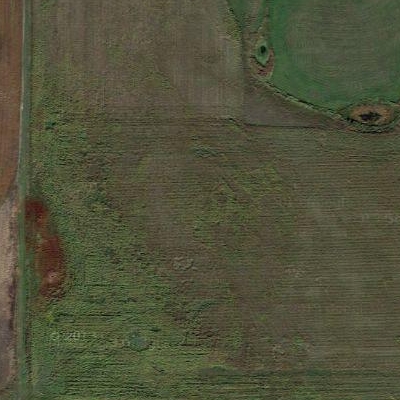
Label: Field